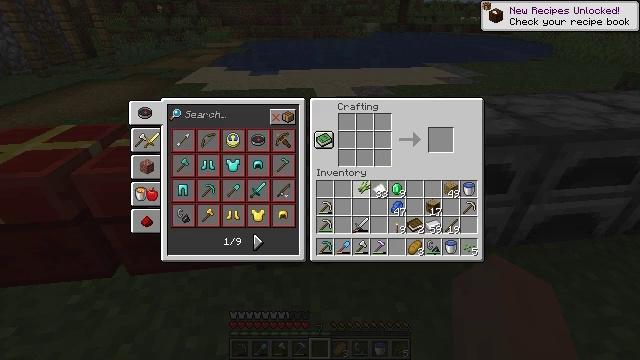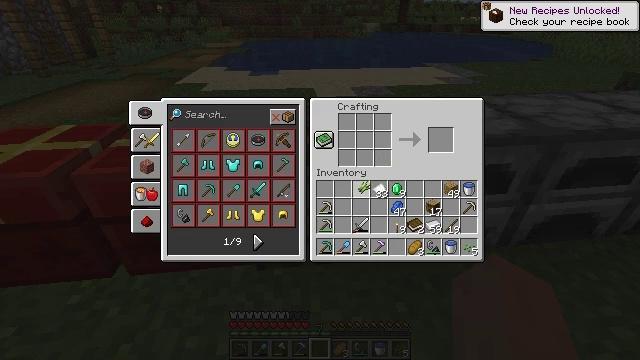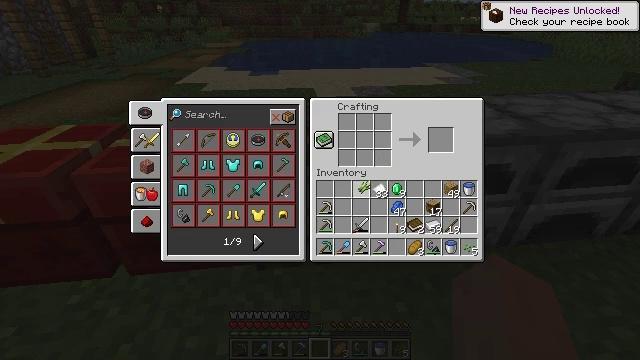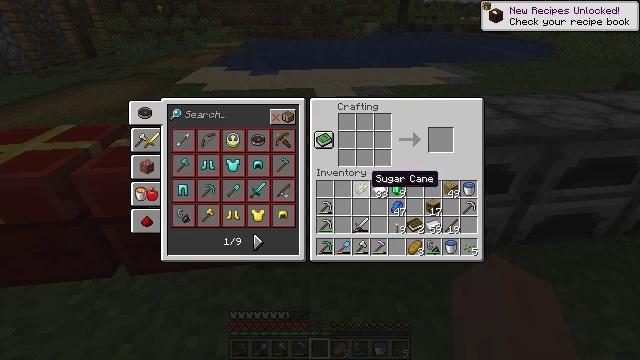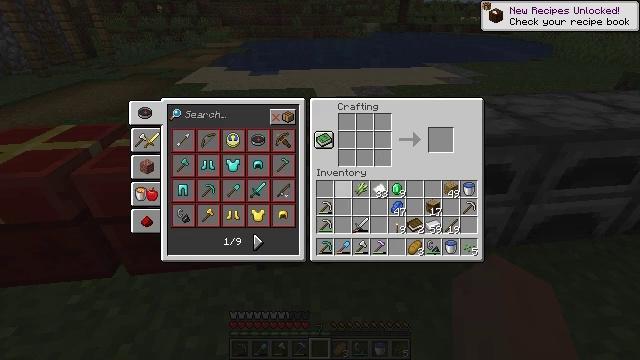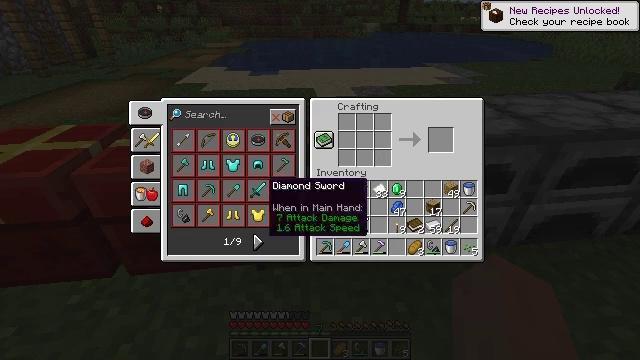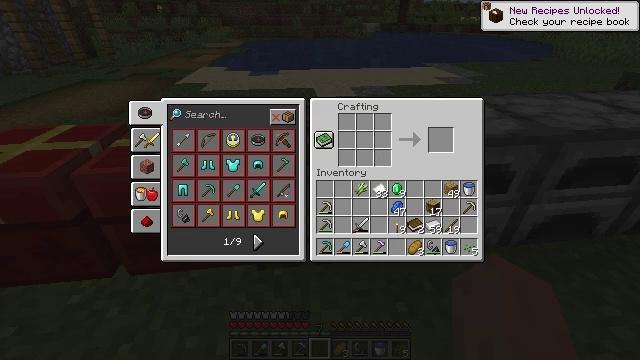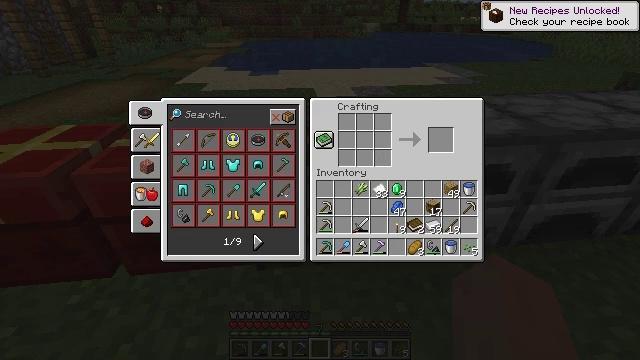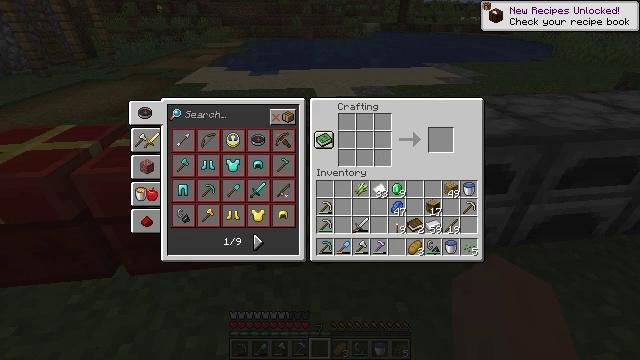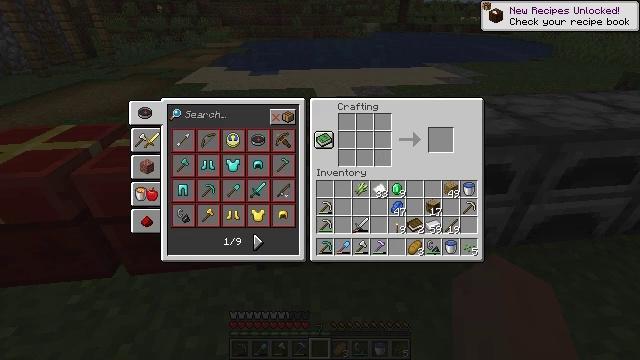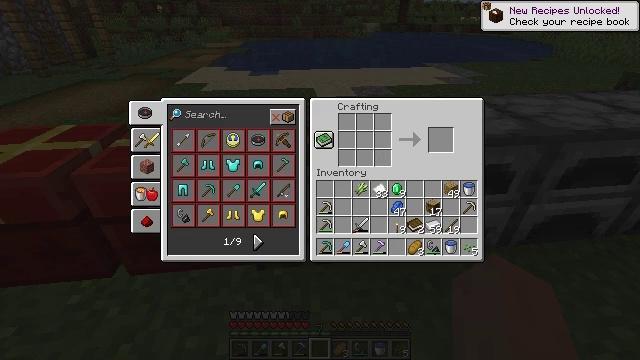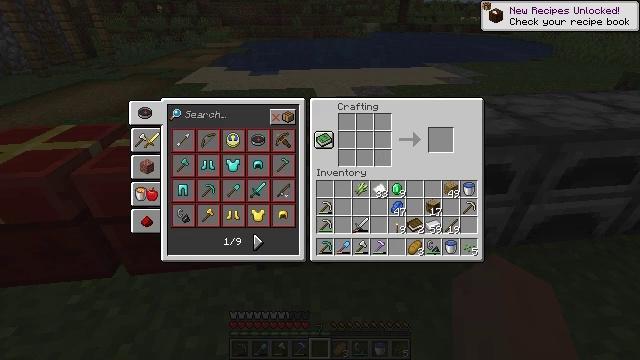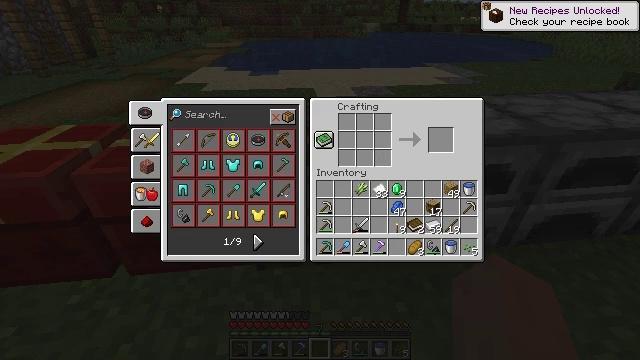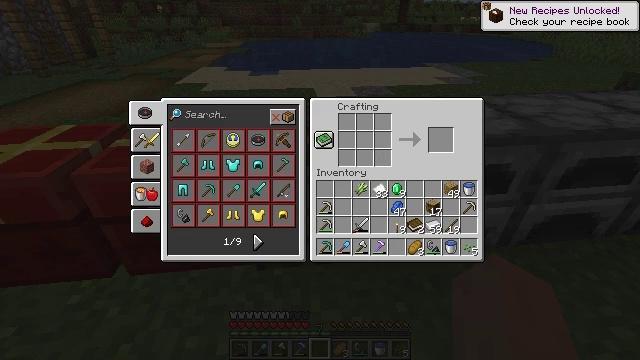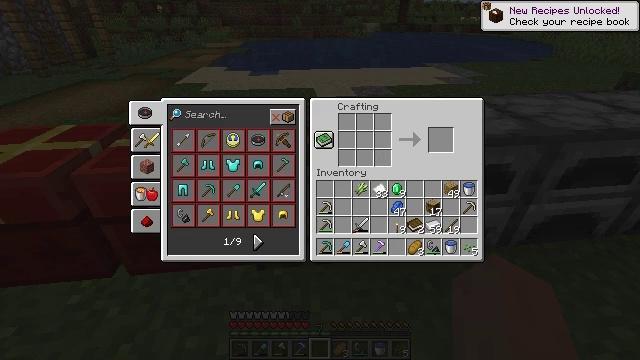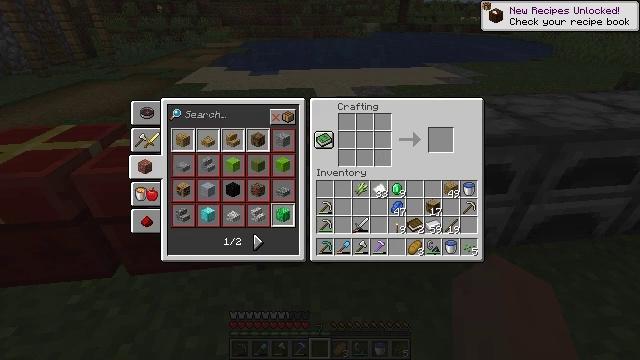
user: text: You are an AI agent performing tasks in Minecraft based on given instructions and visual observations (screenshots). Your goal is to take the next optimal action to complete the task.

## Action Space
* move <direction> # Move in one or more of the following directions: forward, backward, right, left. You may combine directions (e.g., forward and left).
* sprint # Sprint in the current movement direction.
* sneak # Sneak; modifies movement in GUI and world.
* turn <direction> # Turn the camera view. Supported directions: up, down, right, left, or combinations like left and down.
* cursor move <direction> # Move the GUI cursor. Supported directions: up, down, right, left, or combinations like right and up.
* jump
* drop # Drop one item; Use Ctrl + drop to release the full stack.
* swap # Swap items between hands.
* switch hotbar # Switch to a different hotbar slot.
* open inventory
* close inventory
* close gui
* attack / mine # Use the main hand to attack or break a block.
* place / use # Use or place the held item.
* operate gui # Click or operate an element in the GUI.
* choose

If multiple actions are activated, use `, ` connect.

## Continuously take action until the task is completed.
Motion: motion action
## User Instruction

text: Collect paper and leather to make a book.
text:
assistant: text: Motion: operate gui
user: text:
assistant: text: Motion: operate gui
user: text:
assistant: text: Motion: no_op
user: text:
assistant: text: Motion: cursor move left
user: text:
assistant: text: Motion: cursor move left and down
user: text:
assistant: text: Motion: cursor move left
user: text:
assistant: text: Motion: cursor move left
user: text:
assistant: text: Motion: no_op
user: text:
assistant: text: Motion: no_op
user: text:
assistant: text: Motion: no_op
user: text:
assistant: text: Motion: no_op
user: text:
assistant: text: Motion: no_op
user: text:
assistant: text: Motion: cursor move up
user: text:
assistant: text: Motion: cursor move up
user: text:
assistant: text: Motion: operate gui
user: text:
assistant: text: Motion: operate gui
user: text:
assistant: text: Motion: operate gui
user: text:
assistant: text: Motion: no_op
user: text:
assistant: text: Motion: no_op
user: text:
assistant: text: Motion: no_op
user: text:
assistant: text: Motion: no_op
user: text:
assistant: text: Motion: no_op
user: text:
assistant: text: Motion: no_op
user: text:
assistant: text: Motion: no_op
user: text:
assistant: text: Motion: no_op
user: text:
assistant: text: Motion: no_op
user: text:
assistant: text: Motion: operate gui
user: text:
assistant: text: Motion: operate gui
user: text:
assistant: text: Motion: operate gui
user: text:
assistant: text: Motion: no_op